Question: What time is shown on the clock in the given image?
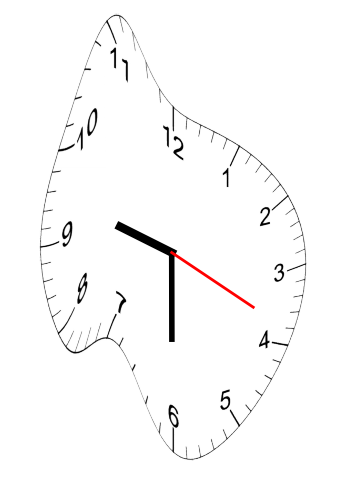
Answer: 09:30:19